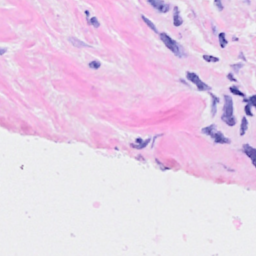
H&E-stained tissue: Breast